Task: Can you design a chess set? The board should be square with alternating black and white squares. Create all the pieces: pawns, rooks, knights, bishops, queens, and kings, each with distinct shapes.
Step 63:
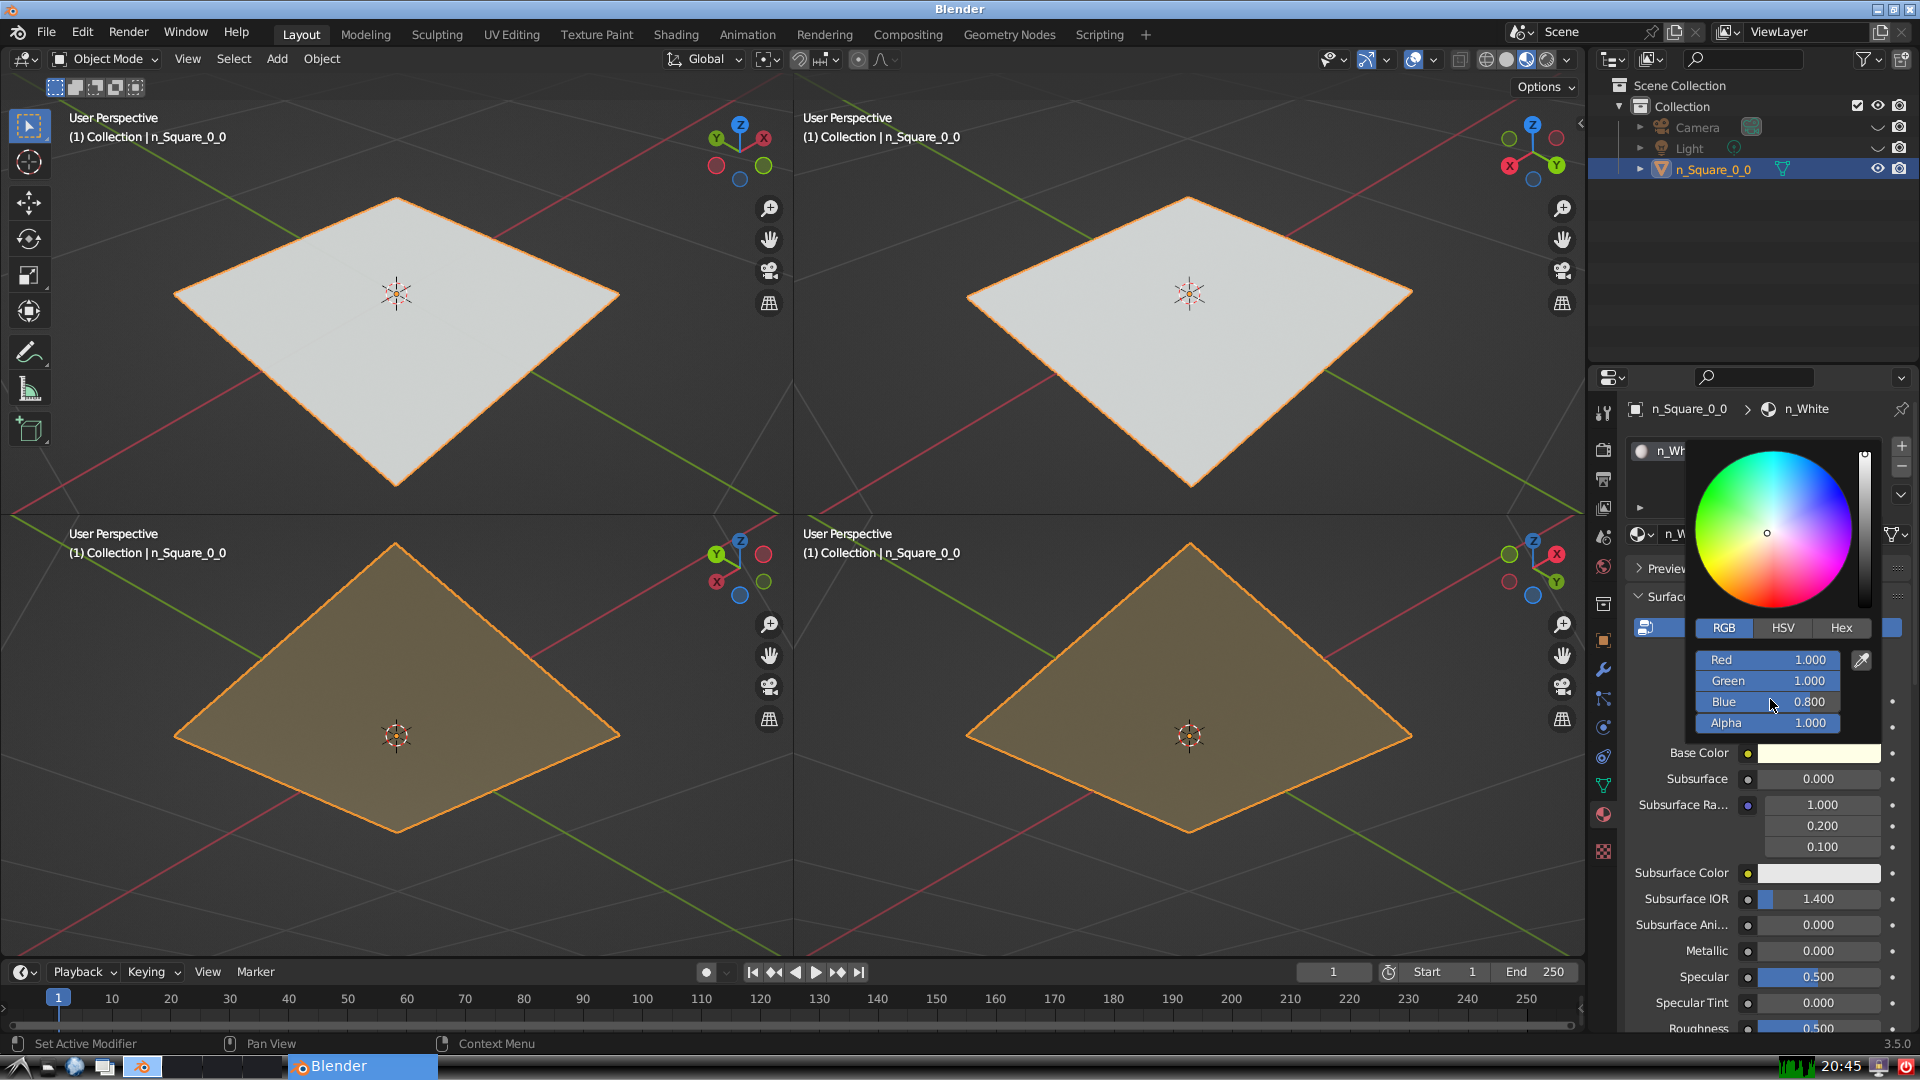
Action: click: no